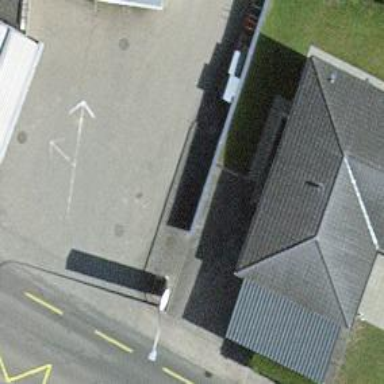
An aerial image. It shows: Fuel station.